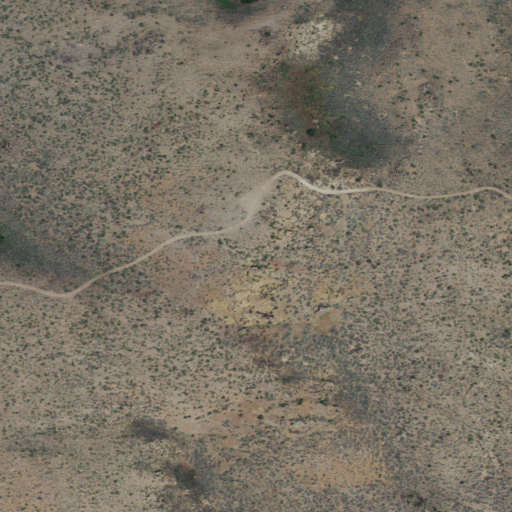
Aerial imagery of mountain in Idaho named Horse Mountain containing only shrub